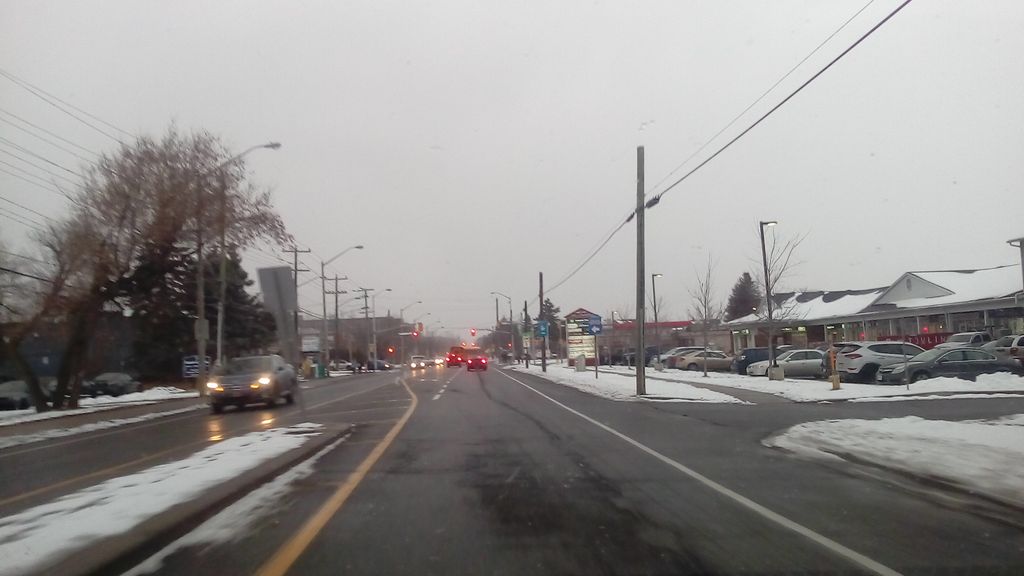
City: ottawa-gatineau